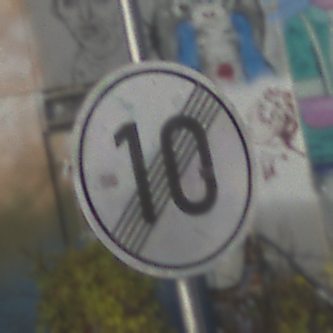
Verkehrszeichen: EndeGeschwindigkeit10
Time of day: MorningAfternoon
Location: Outdoor (Urban)
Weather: PartlyCloudy
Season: NotSpecified
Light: Natural